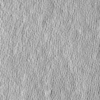
Label: not_dusty